Question: in a SSIS Package is an execute process task, which start a BAT file. The Bat File list the content of a sFTP directory to check for new files. From time to time the package fails. For this I want to log the failure and proceed.

I've created a failure control flow but if the process task fails ,but for some reason if the bat runs into an failure the full SSIS package fails instead handling the error. Deployed to the SSIS Catalogue, there error is the following message:
'''
run remoteLSbat: Error: in Executing "D:\SSISrun
emote_LS.bat" "" at "".
The process exit code was "1" while the exoected was "0".
'''
which settings do I need to get control flow continue on the failure path and continue instead of exit the package??
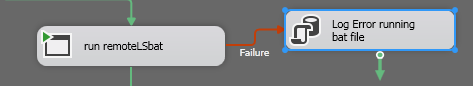
Answer: In the task properties, you need to ensure the flags to fail the package on failure are set to false, and increase the maximum error count to 2 or more.

I think it would be better to not use the failure constraint if possible and instead have the batch file always succeed, but the package splits the workflow based on the value returned.